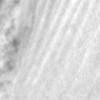
Label: change